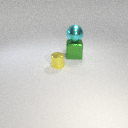
small yellow metal cylinder in front of large green metal cube